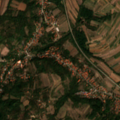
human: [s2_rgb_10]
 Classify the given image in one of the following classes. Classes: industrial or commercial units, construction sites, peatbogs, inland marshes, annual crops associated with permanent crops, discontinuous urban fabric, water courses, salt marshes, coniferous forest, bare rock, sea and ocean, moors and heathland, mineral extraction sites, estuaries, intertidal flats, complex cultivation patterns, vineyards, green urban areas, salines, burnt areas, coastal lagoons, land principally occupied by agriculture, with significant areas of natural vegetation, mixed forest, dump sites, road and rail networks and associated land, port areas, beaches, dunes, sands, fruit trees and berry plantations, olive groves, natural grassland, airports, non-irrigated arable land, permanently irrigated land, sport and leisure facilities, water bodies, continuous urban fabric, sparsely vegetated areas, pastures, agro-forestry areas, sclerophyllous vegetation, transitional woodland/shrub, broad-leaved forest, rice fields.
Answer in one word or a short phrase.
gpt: discontinuous urban fabric, non-irrigated arable land, land principally occupied by agriculture, with significant areas of natural vegetation, broad-leaved forest, transitional woodland/shrub